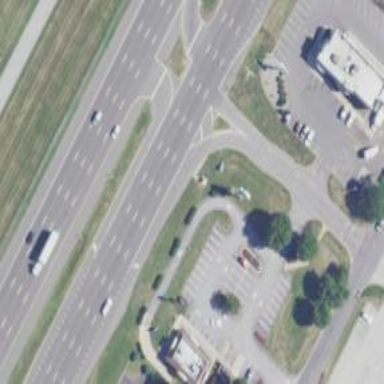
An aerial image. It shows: Trunk link highway.